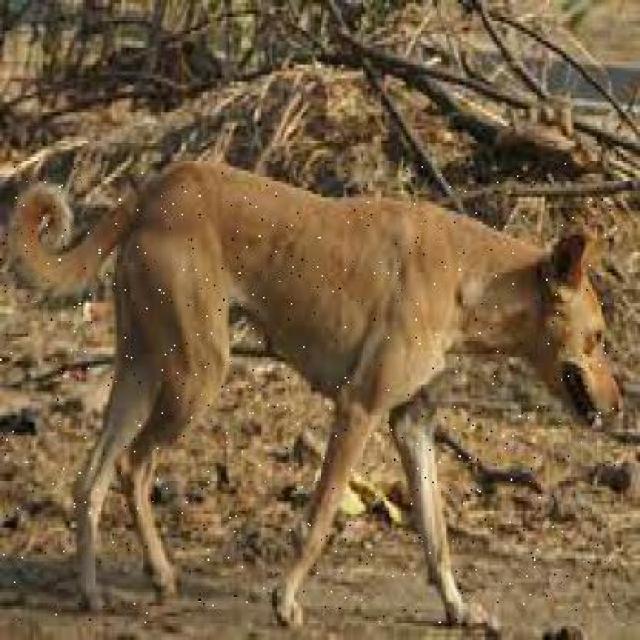
Healthy canine skin — no visible lesions, inflammation, or abnormalities. The skin and coat appear normal.